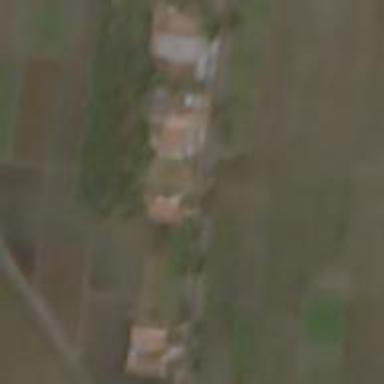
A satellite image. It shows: Village.